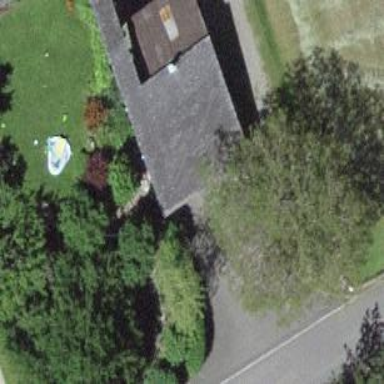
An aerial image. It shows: Garage building.